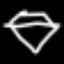
Label: diamond